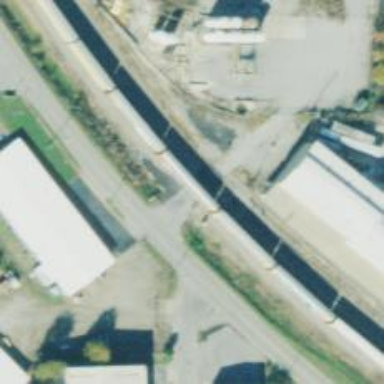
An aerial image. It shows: Railway level crossing.